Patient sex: M
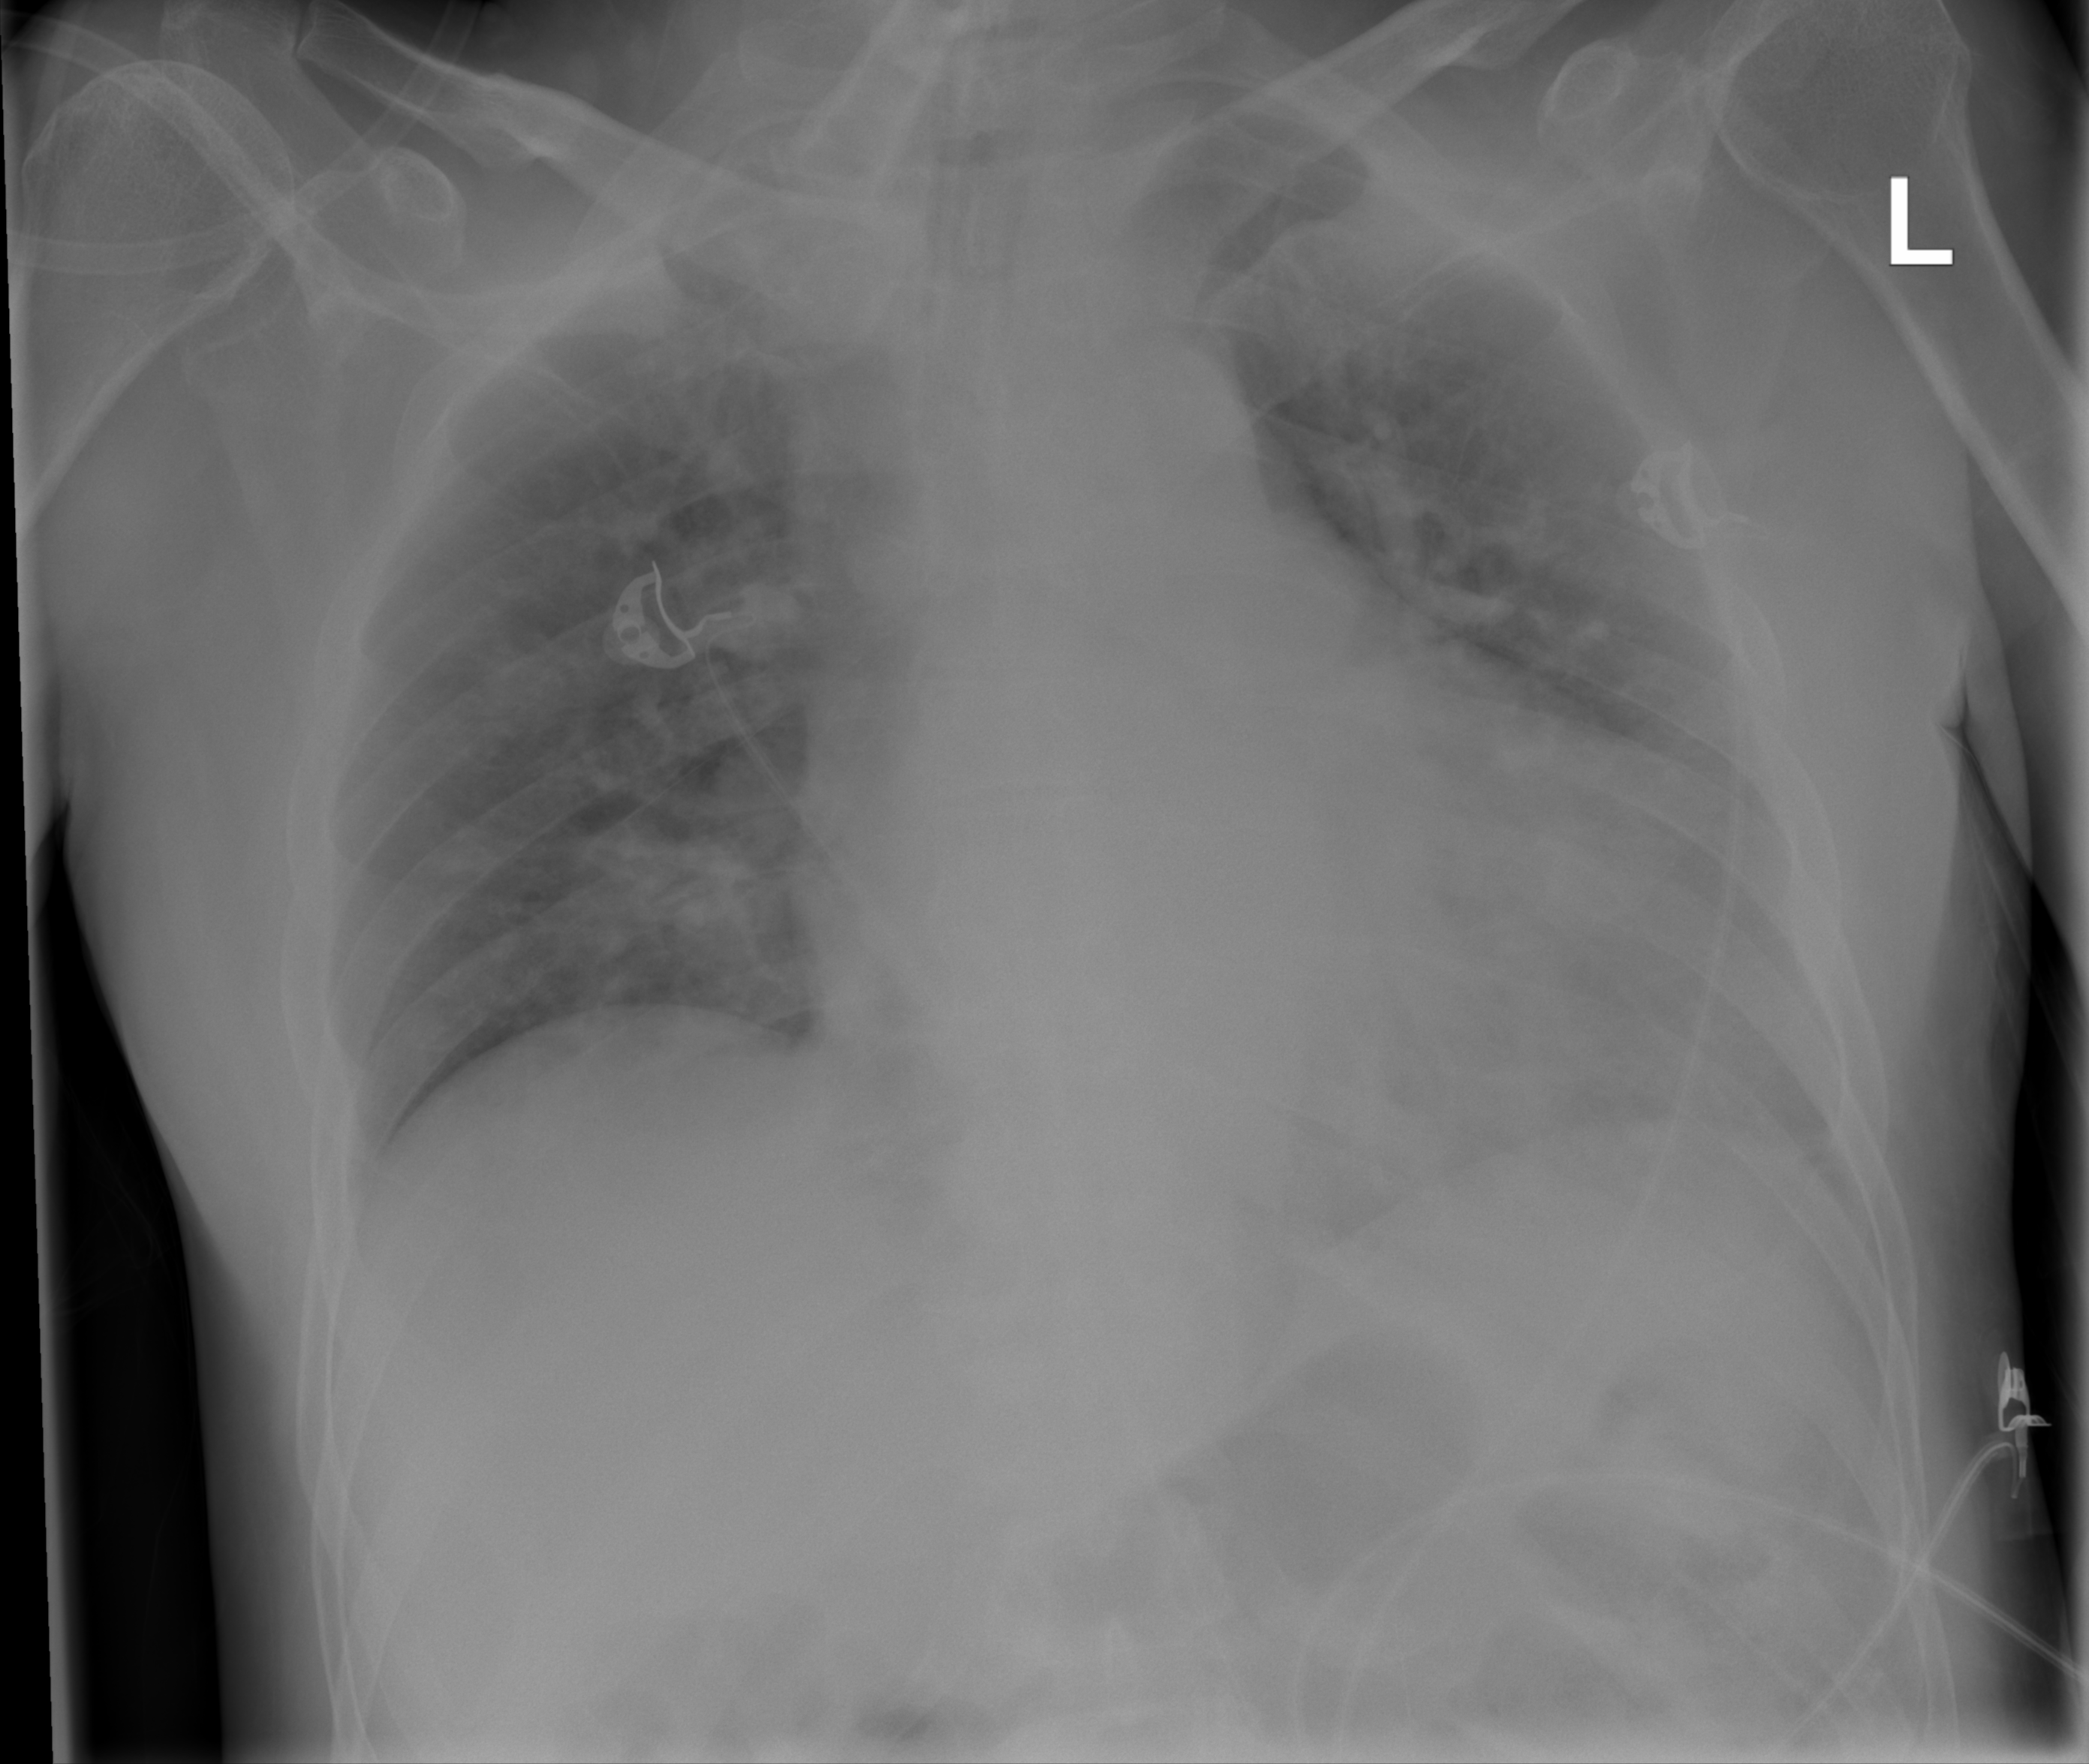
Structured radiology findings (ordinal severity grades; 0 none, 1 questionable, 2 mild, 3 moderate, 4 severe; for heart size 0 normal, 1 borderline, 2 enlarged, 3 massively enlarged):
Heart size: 2
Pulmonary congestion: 2
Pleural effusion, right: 0
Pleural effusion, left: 0
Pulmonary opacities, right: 2
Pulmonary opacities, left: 2
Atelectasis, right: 0
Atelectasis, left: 2